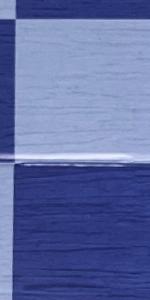
Label: Empty